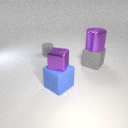
large blue rubber cube to the left of large gray rubber cube